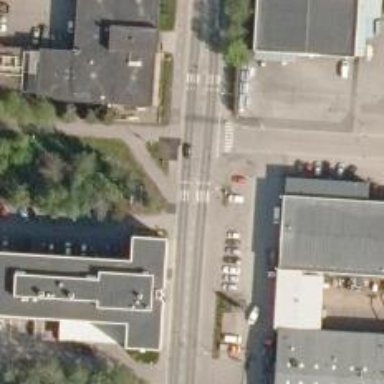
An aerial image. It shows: Uncontrolled road crossing with pedestrian island.